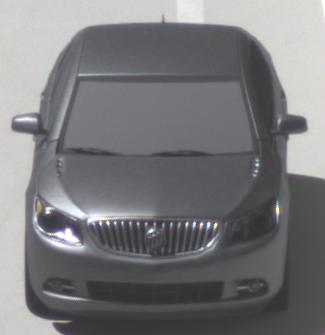
Make: Buick
Model: LaCrosse
Detailed model: Gen. 2
Model produced from: 2009
Model produced until: 2016
Doors: 4
Color: gray
Road condition: dry road
Daytime: midday
Contrast: high contrast